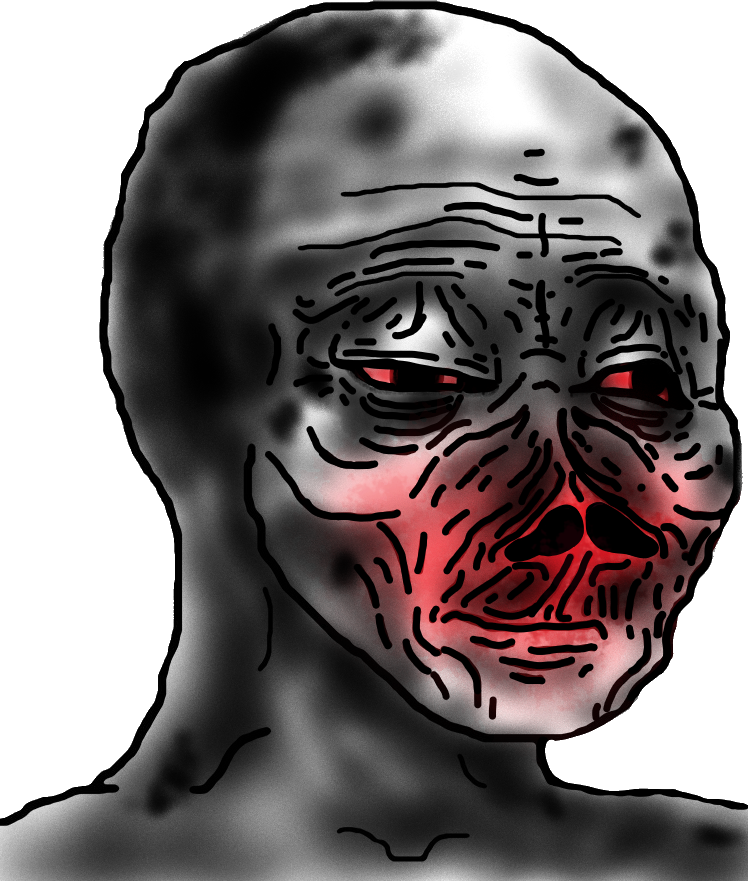
Label: 5_Oomer